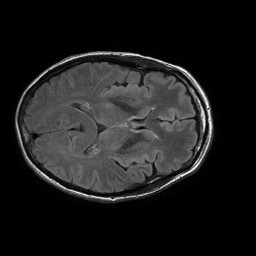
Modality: FLAIR
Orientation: axial
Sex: female
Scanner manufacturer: philips
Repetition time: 11 s
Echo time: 0.125 s